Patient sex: M
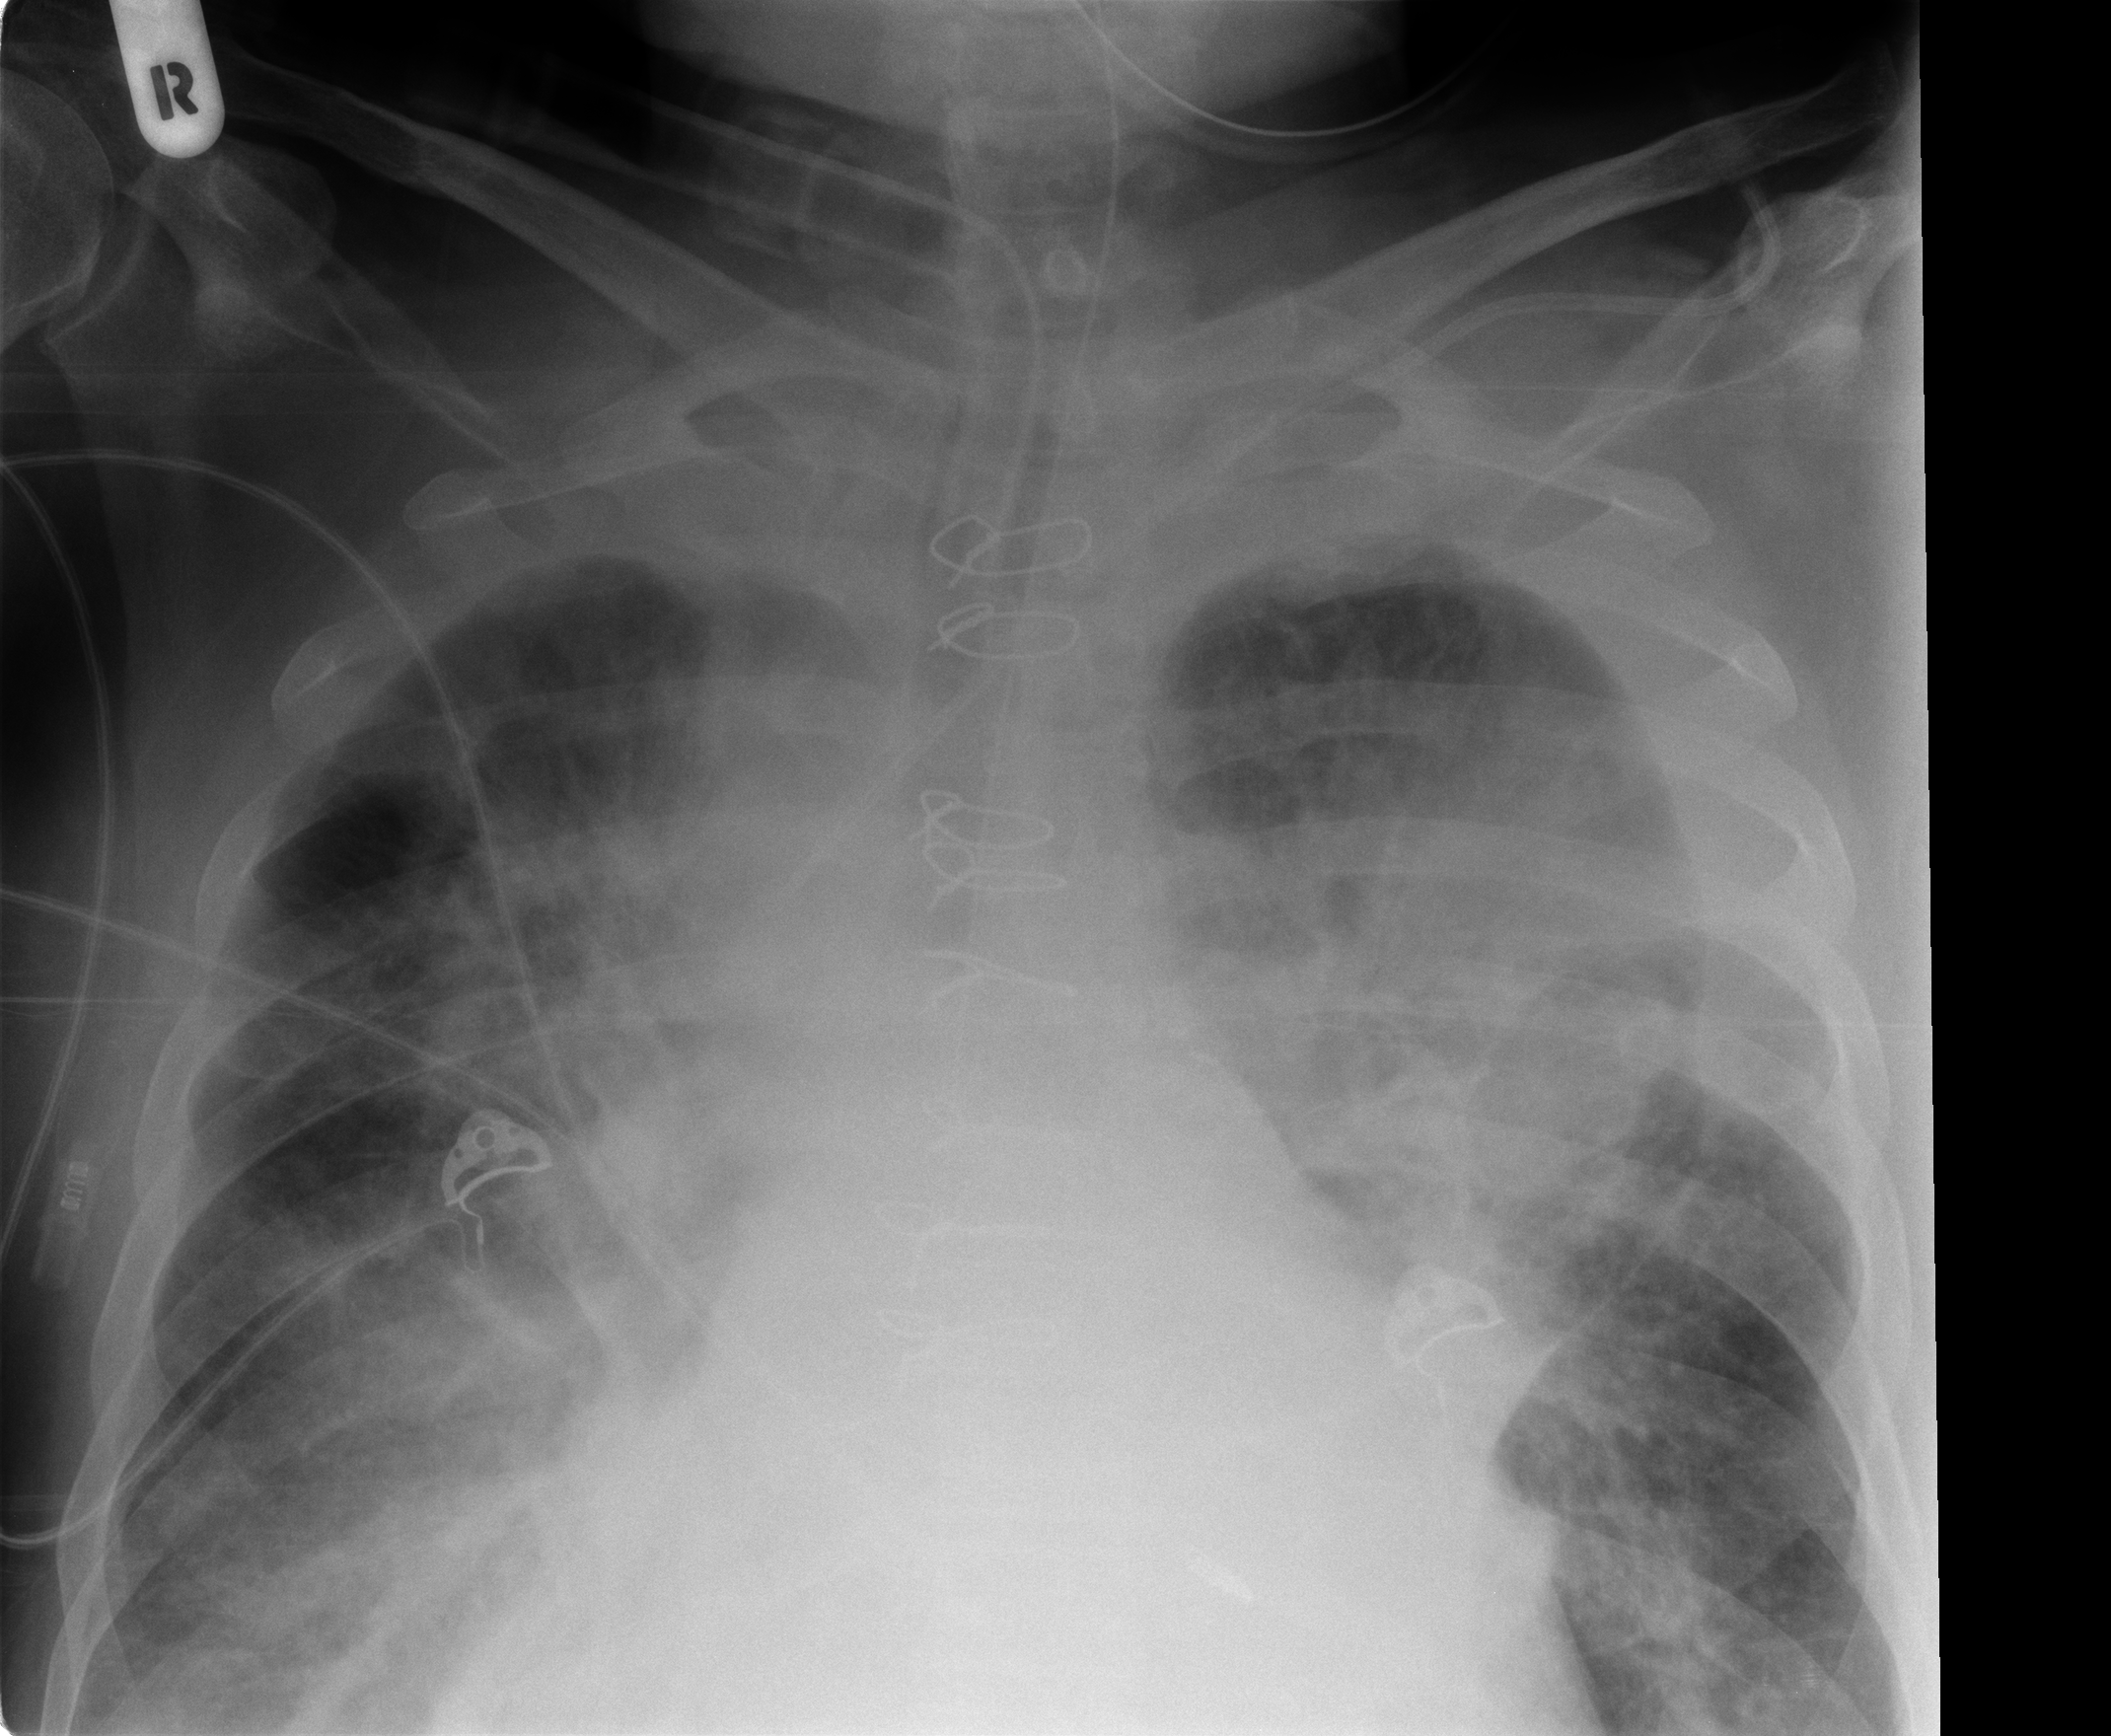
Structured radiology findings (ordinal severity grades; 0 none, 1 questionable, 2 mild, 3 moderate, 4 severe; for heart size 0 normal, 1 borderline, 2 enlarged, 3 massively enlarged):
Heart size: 2
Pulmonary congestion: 2
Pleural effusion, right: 2
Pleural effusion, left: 2
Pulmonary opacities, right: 3
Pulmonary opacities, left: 3
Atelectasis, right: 3
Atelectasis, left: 3